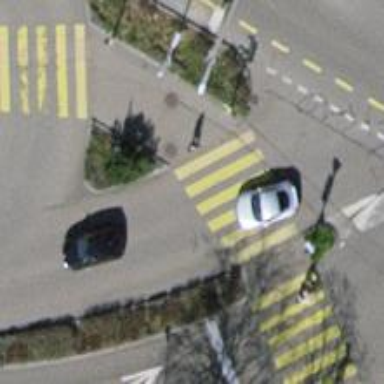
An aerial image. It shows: Crossing with traffic signals and markings.